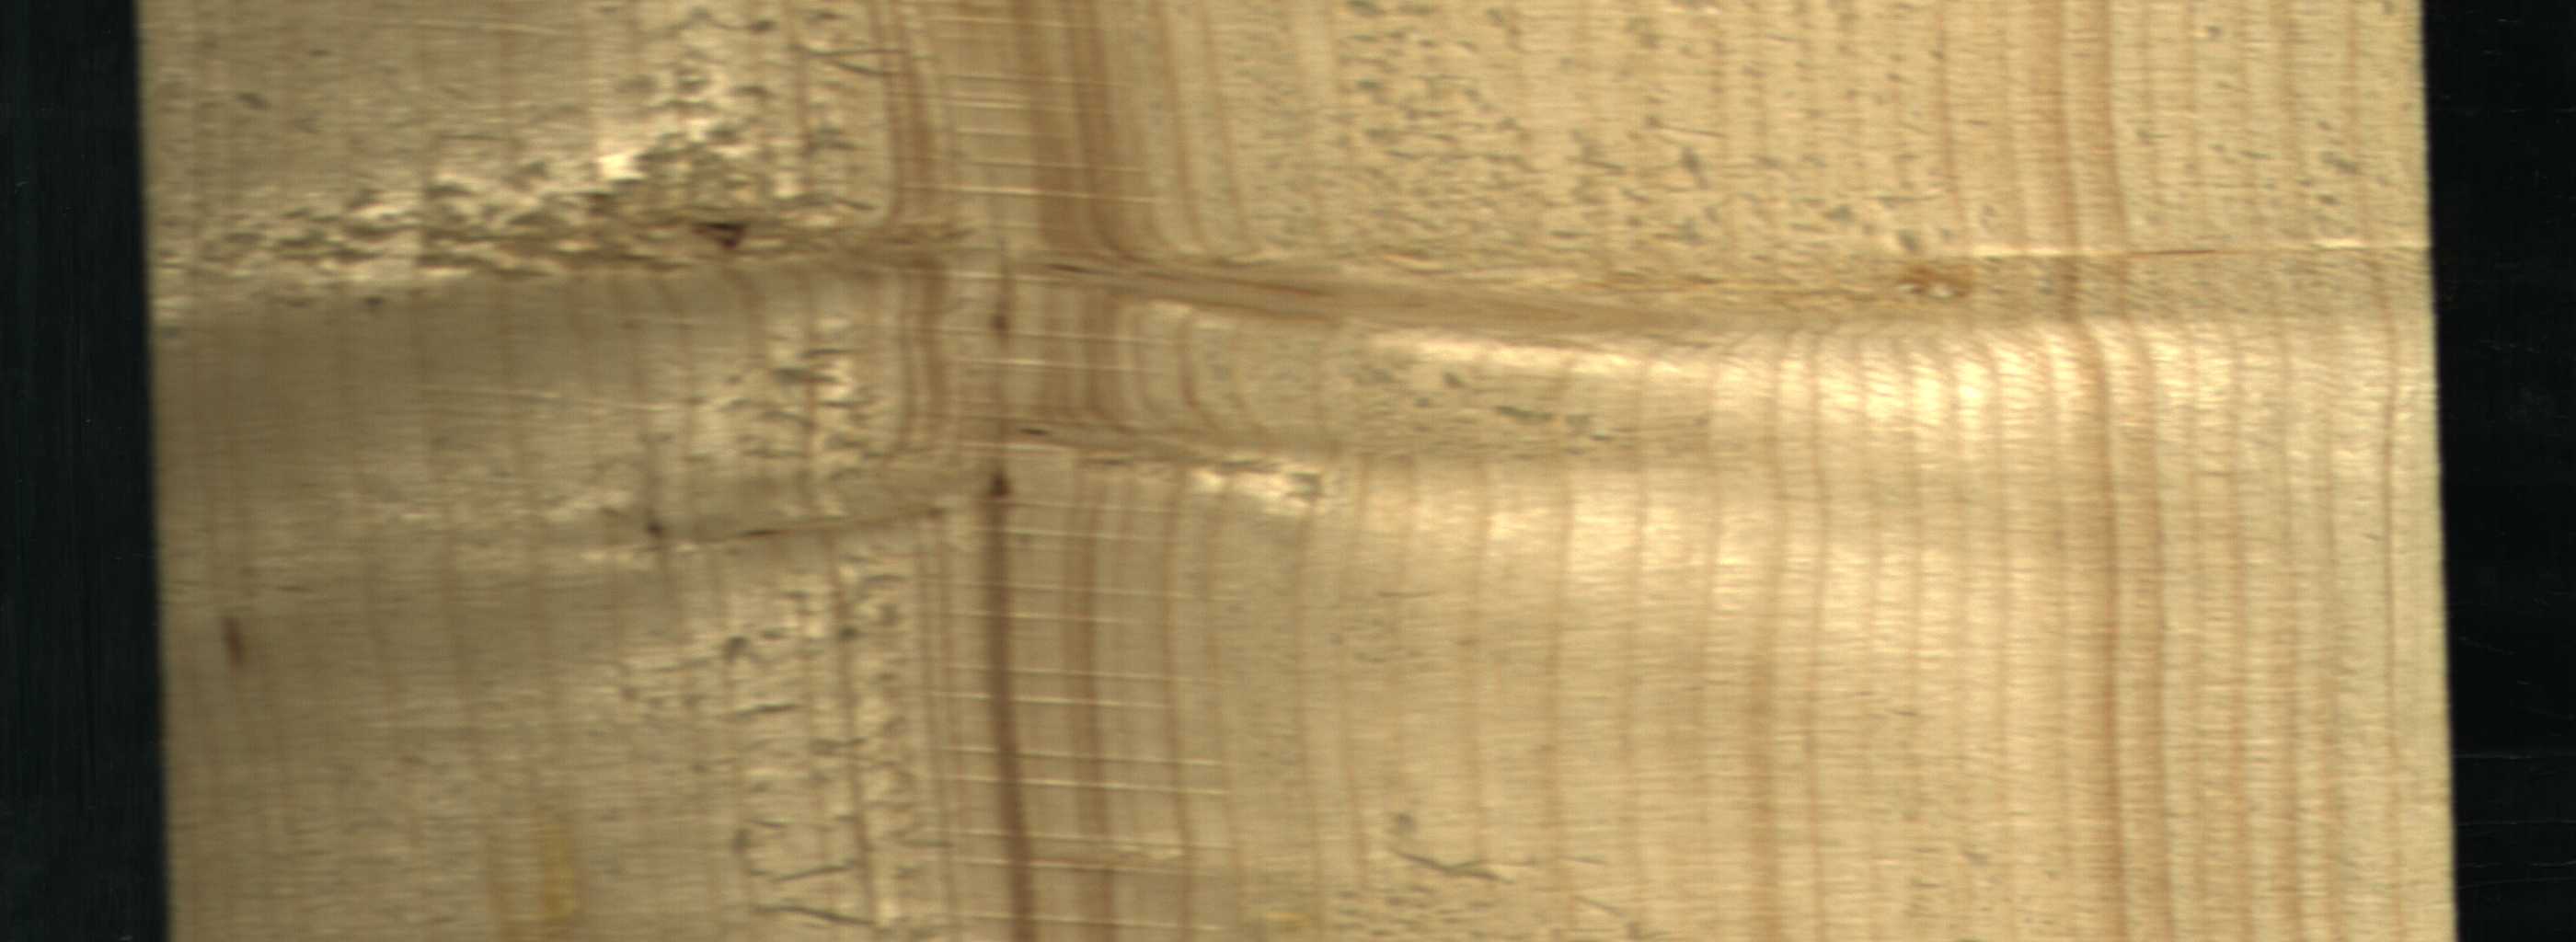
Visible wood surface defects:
Live_Knot
Live_Knot
Live_Knot